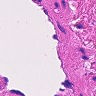
Metastatic tissue present: no